Question: I' using a div on my website with the following css class:
'''
width: 100%;
margin: 6px auto 0;
height: 51px;
line-height: 50px;
text-align: center;
max-width: 1290px;
'''
There are several links in this div with the following css class:
'''
display: inline-block;
width: 7.5%;
'''
Note: I've also tried the following:
'''
display: inline;
padding: 0 20px;
'''
This layout works fine on all major browsers (including Android stock browser), however im experiencing nasty problems on Opera Mobile when zooming in. Have a look:

It is being wrapped into 2 lines basically.
( div id="menu" )
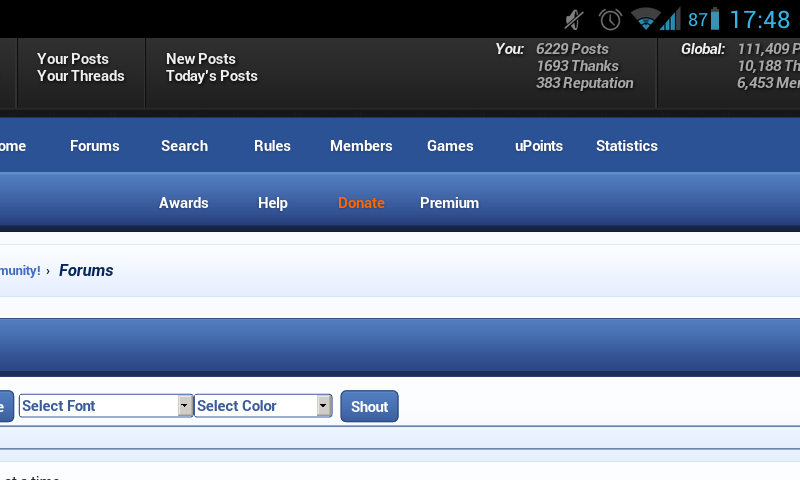
Answer: A simple:
'''
white-space: nowrap;
'''
to the #menu class fixed this problem.